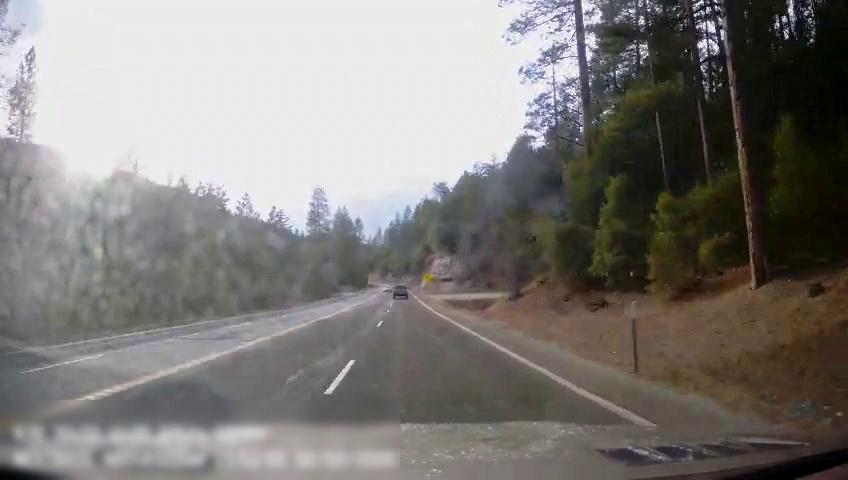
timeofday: Day
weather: Sunny
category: Drivable Space
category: Vehicles | Truck
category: Lanes | Current Lane
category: Lanes | Current Lane
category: Lanes | Opposite Lane
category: Lanes | Opposite Lane
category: Lanes | Opposite Lane
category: Lanes | Opposite Lane